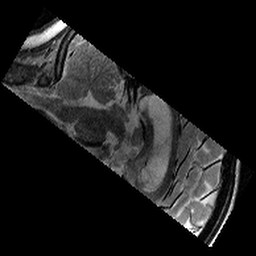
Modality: T2w
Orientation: sagittal
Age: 9
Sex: male
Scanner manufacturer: siemens
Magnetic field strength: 3 T
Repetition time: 9.23 s
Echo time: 0.067 s